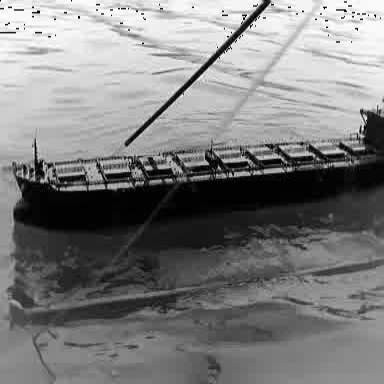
There is a liner in the infrared image.